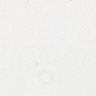
Metastatic tissue present: no